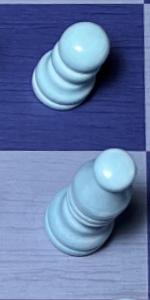
Label: Bishop_White